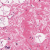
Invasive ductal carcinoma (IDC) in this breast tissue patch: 0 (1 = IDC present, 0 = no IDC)